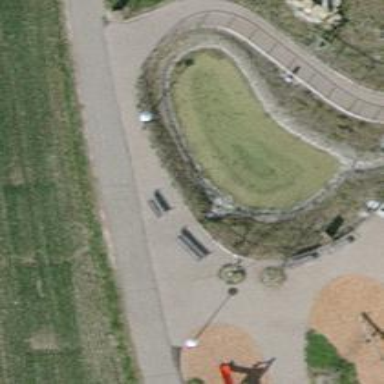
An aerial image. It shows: Brown bench.